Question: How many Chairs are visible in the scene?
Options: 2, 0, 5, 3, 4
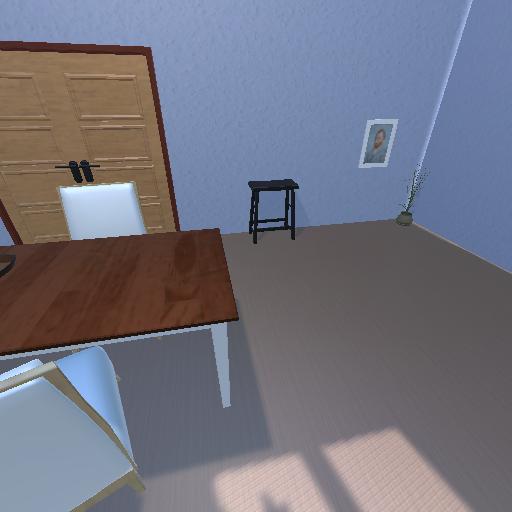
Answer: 2